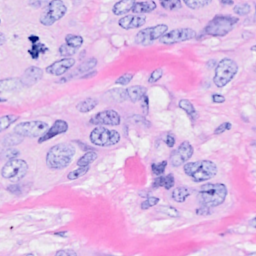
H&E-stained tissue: Breast